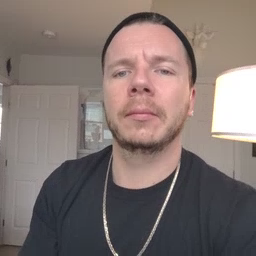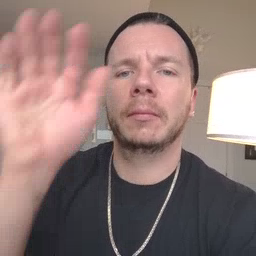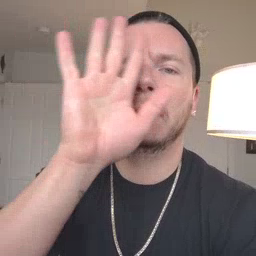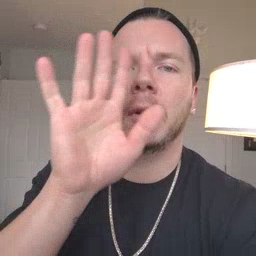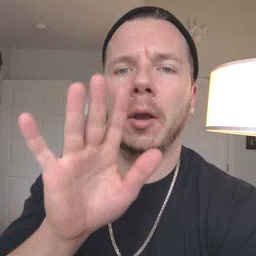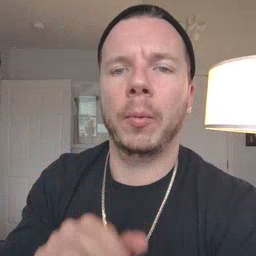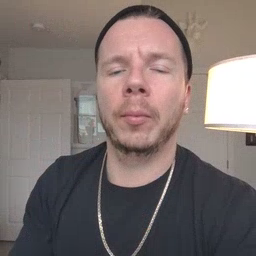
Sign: snow